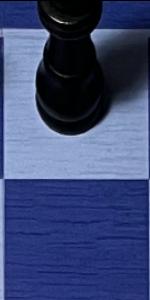
Label: Empty